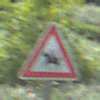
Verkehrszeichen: ReiterRechts
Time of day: Midday
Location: Outdoor (Nature)
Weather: PartlyCloudy
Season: NotSpecified
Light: Natural